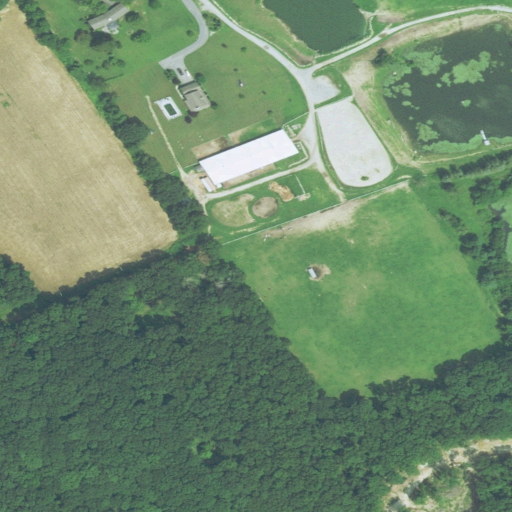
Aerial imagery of mountain in Rhode Island named Lippitt Hill containing deciduous forest, pasture, low intensity development, cultivated crops, shrub, medium intensity development, open water, open development, grassland, evergreen forest, mixed forest, and woody wetlands